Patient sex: M
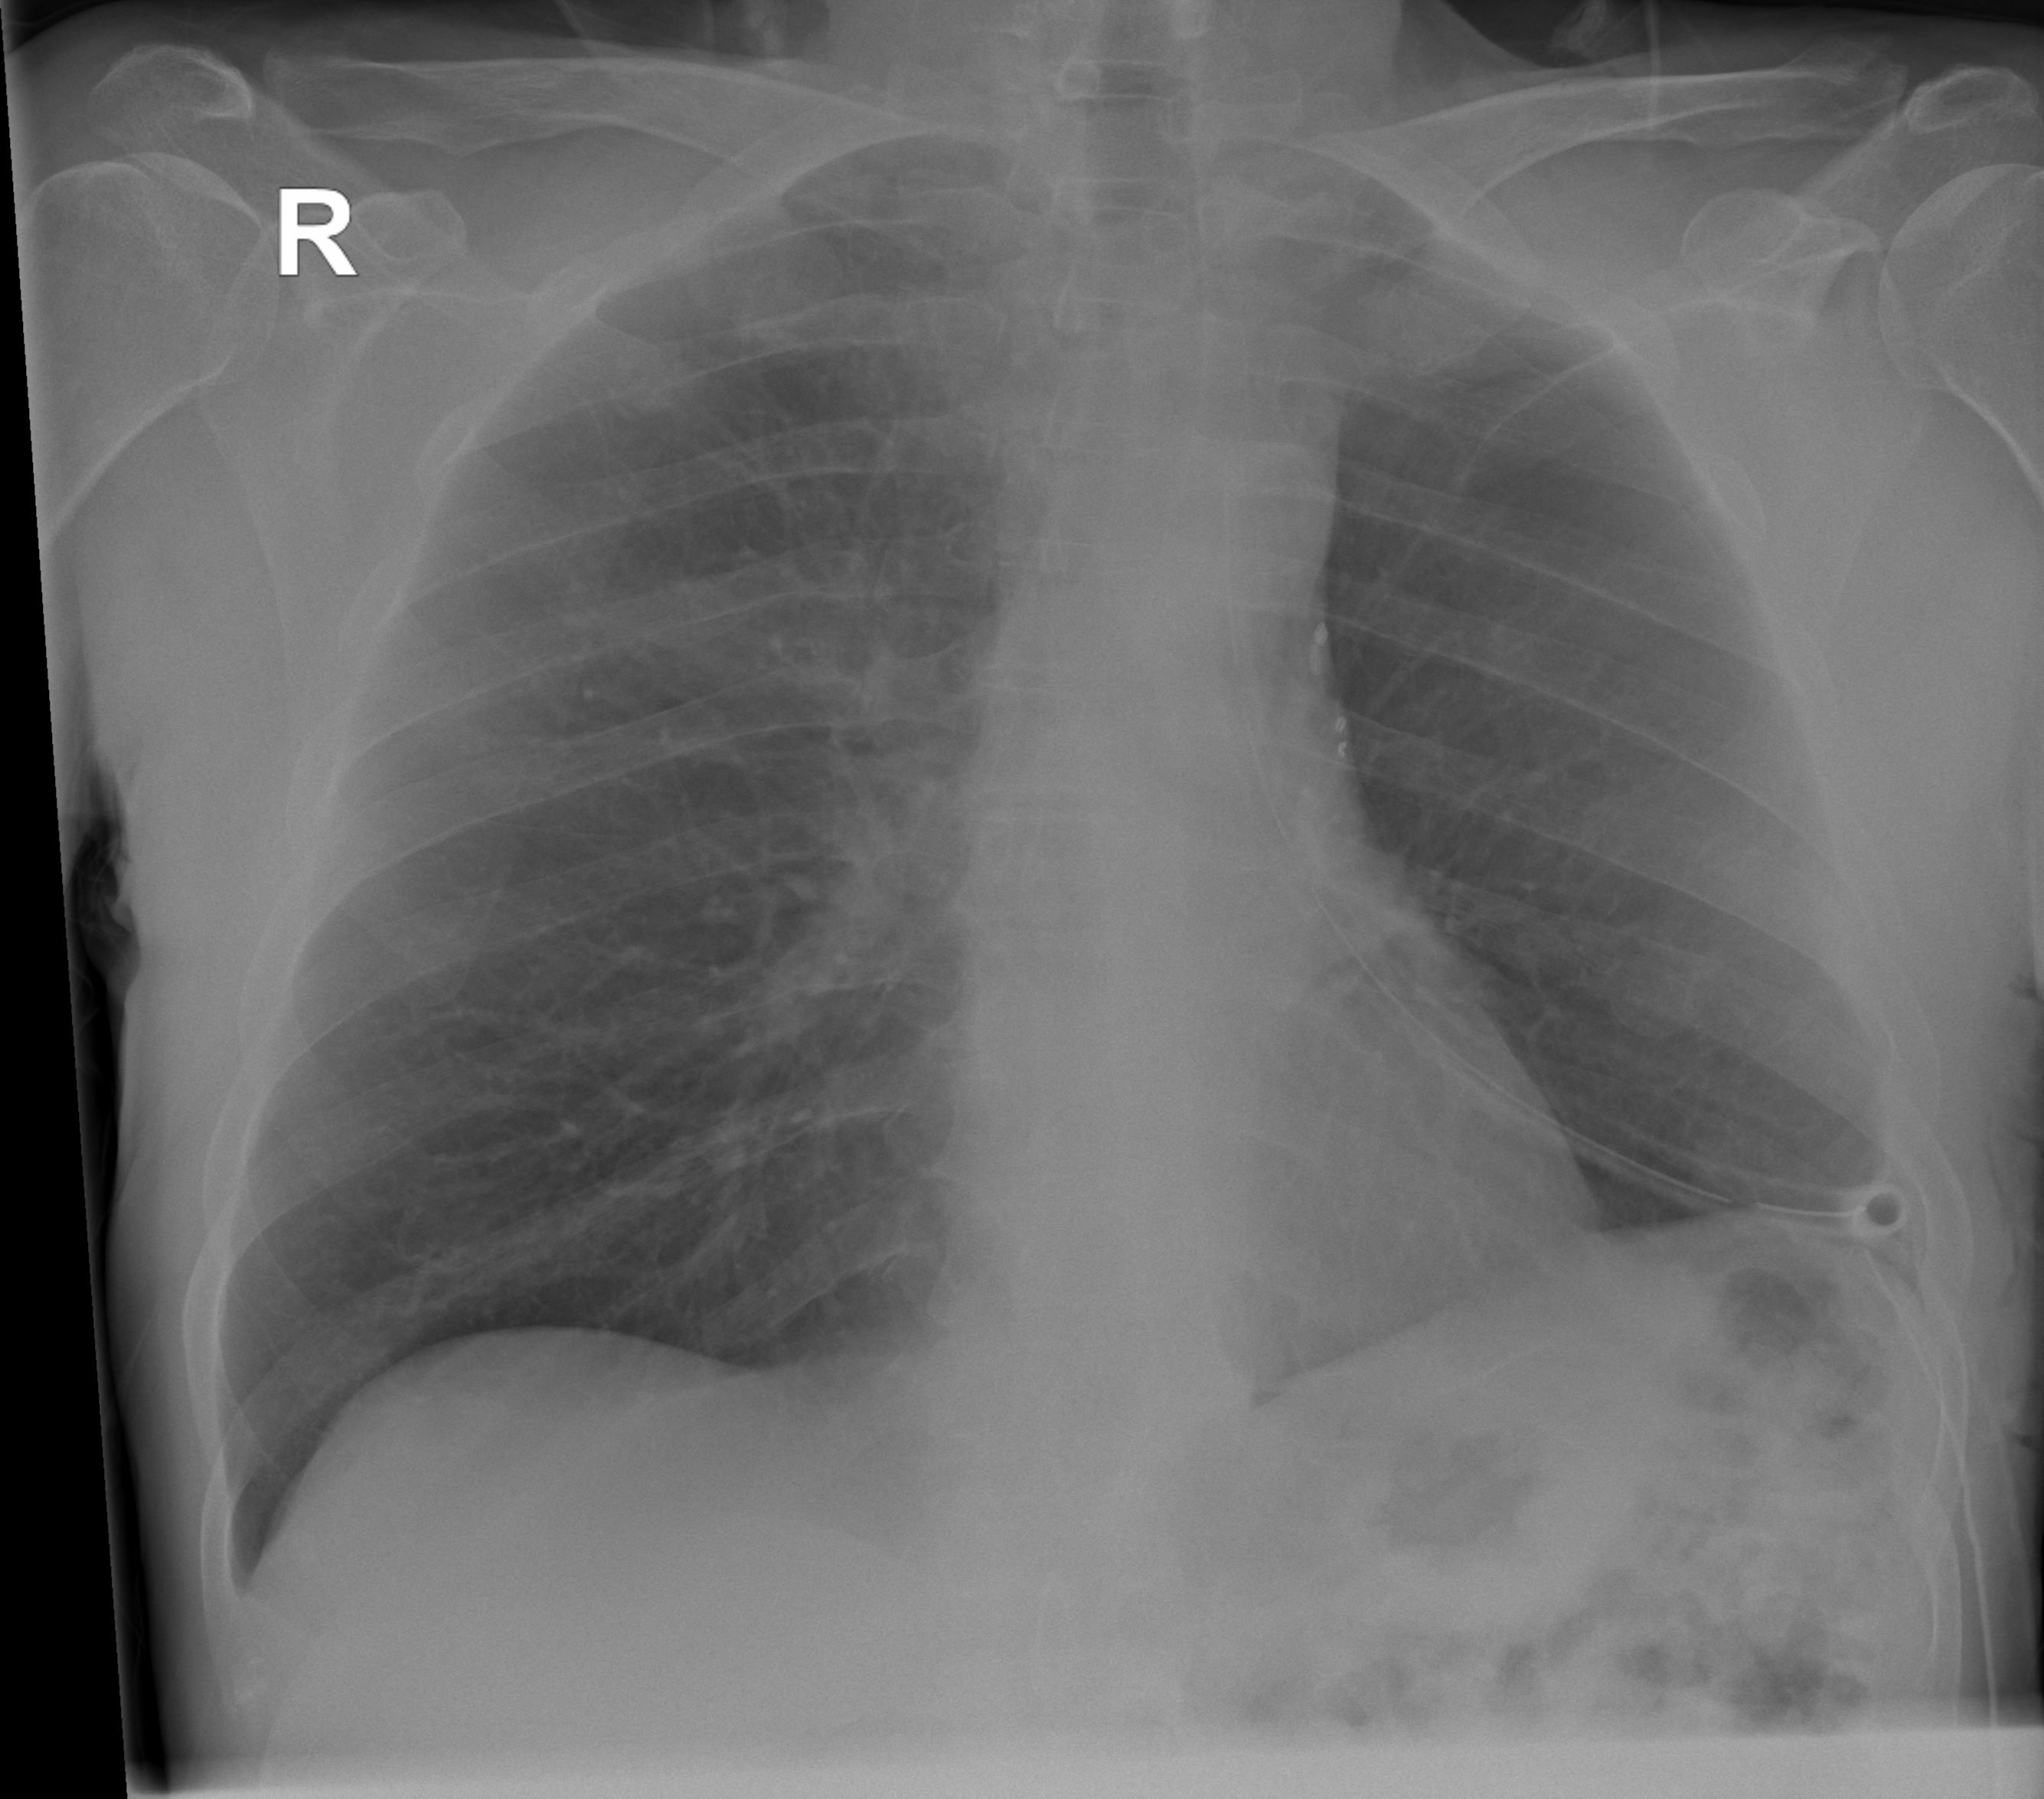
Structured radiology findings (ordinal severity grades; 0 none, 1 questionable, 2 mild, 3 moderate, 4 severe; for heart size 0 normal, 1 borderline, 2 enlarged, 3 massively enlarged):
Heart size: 0
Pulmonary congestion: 0
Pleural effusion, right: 0
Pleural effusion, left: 0
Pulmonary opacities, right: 0
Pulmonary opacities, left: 0
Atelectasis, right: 2
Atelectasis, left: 0